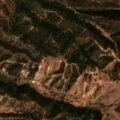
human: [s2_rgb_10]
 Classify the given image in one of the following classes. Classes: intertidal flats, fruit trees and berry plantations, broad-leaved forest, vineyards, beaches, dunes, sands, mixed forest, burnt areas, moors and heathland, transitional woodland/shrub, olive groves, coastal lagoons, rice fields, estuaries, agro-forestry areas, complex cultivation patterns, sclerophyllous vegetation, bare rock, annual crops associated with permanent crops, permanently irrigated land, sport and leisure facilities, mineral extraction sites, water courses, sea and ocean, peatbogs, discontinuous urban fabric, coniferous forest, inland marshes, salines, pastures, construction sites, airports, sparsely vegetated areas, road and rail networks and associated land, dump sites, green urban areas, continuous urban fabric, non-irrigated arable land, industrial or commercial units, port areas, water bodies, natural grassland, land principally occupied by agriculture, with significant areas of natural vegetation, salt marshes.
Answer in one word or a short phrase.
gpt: non-irrigated arable land, broad-leaved forest, transitional woodland/shrub